Question: See I'm having this problem when i pass an argument from my database to a javascript function i get a number that decrements and also it's a different number from what i expect to show up
the format of what im passing is (####-####)
'''
<?php
include 'connect.php';
session_start();
if(isset($_SESSION['name']) && $_SESSION['name'] != "")
{
?>
<!DOCTYPE html>
<html>
<head>
<link rel="stylesheet" href="css/main.css" />
<script src="js/main.js"></script>
</head>
<body>
<div id="TopContainer">
<div id="user">
<div id="msg">
<a href="logout.php">
<button type="button" style="width:60px;float:right;padding:5px;" class="submit">
Log Out
</button>
</a>
<span style="float:left;">
Hello, <?php echo $_SESSION['name']; ?>
</span>
</div>
</div>
<form action="main.php" method="POST" id="form" name="form">
<div id="box" name="box" style="-webkit-transition:1s;overflow:hidden;">
<label class="boxes"><input type="checkbox" id="All" name="All" onclick="checkAll()" /><span>All</span></label>
<label class="boxes"><input type="checkbox" id="books" name="books" onclick="rmOthers(1)"/><span>Books</span></label>
<label class="boxes"><input type="checkbox" id="journals" name="journals" onclick="rmOthers(2)"/><span>Journals</span></label>
<label class="boxes"><input type="checkbox" id="guidelines" name="guidelines" onclick="rmOthers(3)"/><span>Guidelines</span></label>
<label class="boxes"><input type="checkbox" id="pe" name="pe" onclick="rmOthers(4)"/><span>Patient Education</span></label>
</div>
<button type="button" class="submit" id="hide" style="padding:15px 20px;" onclick="hideBoxes()">+</button><input type="search" name="search" class="inputs" placeholder="Search Articles" value="<?php echo isset($_POST['search']) ? $_POST['search'] : ""; ?>" /><button type="submit" name="submit" class="submit" >Search</button><br />
<div id="sq">
<select id="sqType" style="width:5%;">
<option class="ar">And</option>
<option class="ar">Or</option>
</select>
<input type="search" class="inputs" placeholder="Filter Results" name="filter" style="width:70%;" value='<?php echo (isset($_POST['filter']) ? $_POST['filter'] : ''); ?>' />
<button type='submit' id="fil" name='btn_filter' class="submit" style="-webkit-transform:translateX(-5px) translateY(-3px); width:7%;" >Filter</button>
</div>
</form>
</div>
<br /><br /><br /><br /><br /><br /><br /><br />
<div id="BottomContainer">
<?php
if((isset($_POST['submit'])) || (isset($_POST['btn_filter'])))
{
$search = mysqli_real_escape_string($con,$_POST['search']);
$sql = (strcmp($search, "") == true ? "SELECT * FROM tbl_additionals JOIN tbl_general_info WHERE tbl_general_info.reference_number LIKE '%$search%' OR tbl_general_info.title LIKE '%$search%' OR tbl_general_info.author LIKE '%$search%' OR tbl_additionals.abstract LIKE '%$search%'" : "SELECT * FROM tbl_additionals JOIN tbl_general_info WHERE tbl_general_info.reference_number LIKE '%$search%' OR tbl_general_info.title LIKE '%$search%' OR tbl_general_info.author LIKE '%$search%' OR tbl_additionals.abstract LIKE '%$search%' LIMIT 30");
$query = mysqli_query($con, $sql);
if(mysqli_num_rows($query) != 0)
{
while($run = mysqli_fetch_assoc($query))
{
$reference = (string)$run['reference_number'];
$title = (strlen($run['title']) > 121) ? substr($run['title'], 0, strpos(wordwrap($run['title'], 121), "
")) . '...' : $run['title'];
echo '<div class="SearchResults">';
echo " <span class='top'>";
echo " <a>";
echo " <h3>". strtoupper($title) ."</h3>";
echo " </a>";
echo " <br />";
echo " <h5 class='sub'>";
echo $run['reference_number'];
echo " Authors :<a class='authors'>Dr.Michael Ramsay</a><a class='authors'>Dr.Lars Benitez</a><a class='authors'>Dr.Kevin John Pascual</a><br><br>";
echo " </h5>";
echo " </span>";
echo " <span class='bottom'>";
echo " <span class='bottomLeft'>";
echo ($run['abstract'] != "" ? " <a class='options' onclick='showOverlay(".$reference.")'>Abstract</a><span style='margin:0px 5px;'>|</span>" : "" );
echo " <a target='_blank' href='view.php?filename=NKTI Proceedings vol. 1 no. 1 Feb. 1996' class='options'>";
echo " Full Article";
echo " </a>";
echo " </span>";
echo " <div class='overlay' id='". $run['reference_number'] ."' onclick='hideOverlay(this, event)'> ";
echo " <iframe class='abstract' src='abstract.php?id=".$run['reference_number']."' style='padding:0px;' scrolling='no'>";
echo " </iframe>";
echo " </div>";
echo " <span class='bottomRight'>";
echo " <p class='label'>NKTI Proceedings volume 1, January - April 2015 @ Pg. 1-15</p>";
echo " </span>";
echo " </span>";
echo " <br style='clear:both;'/>";
echo "</div>";
}
}
}
?>
</div>
</body>
</html>
<?php
}
else
{
echo "<script>alert('Please Login To Continue');window.open('index.php','_self');</script>";
}
?>
'''
here's my javascript code
'''
function showOverlay(id)
{
alert(id);
document.getElementById(id).style['display'] = "block";
document.getElementById(id).style['opacity'] = "1";
}
'''
i just made that alert statement just so i can see what the program is passing on javascript here's what happens

i clicked on the first abstract link that showed up as you can see i echoed out that should be passed before the authors then what is passed is on the alert box
i cant seem to find what's wrong here is it my mysql statement or the javascript code or the php code
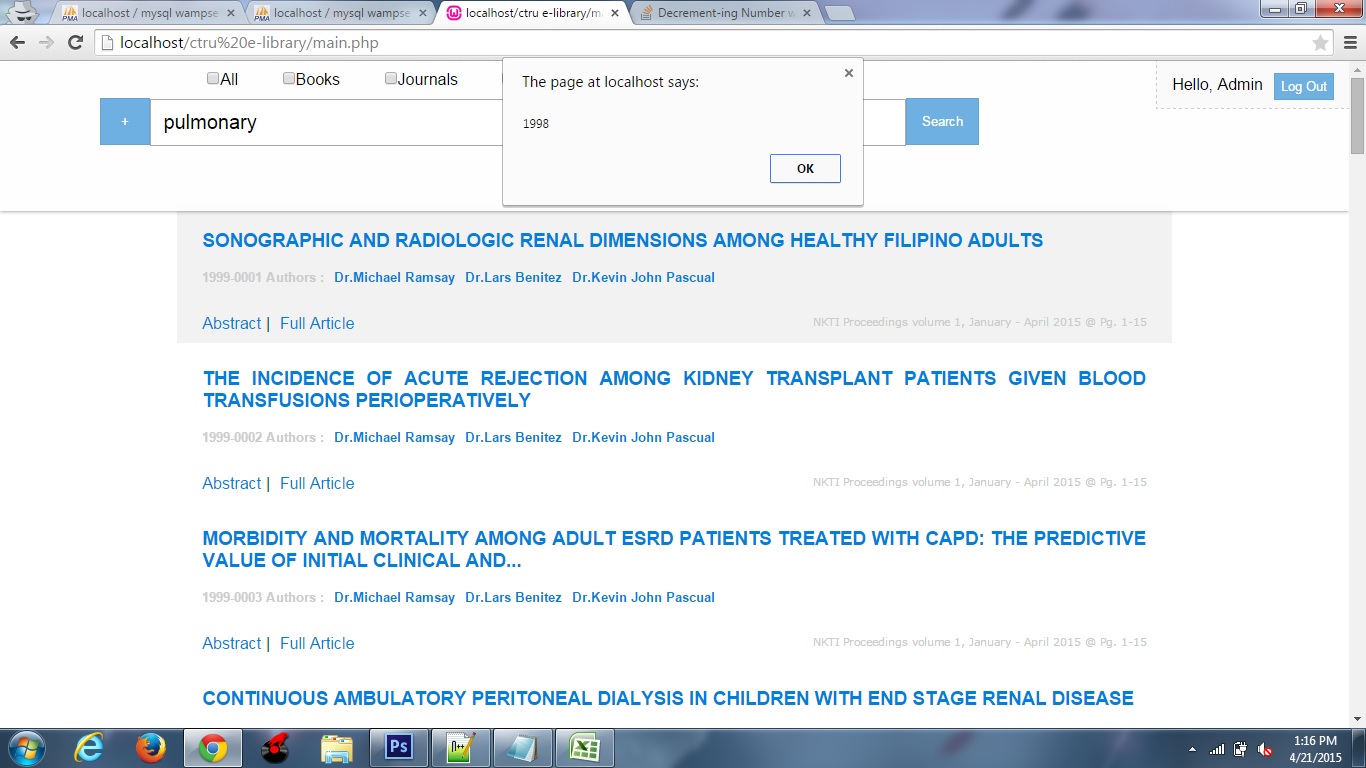
Answer: Add the ID to the Abstract link and change 'showOverlay(".$reference.")' to 'onclick='showOverlay(this.dataset.articlenum)'' See the line in PHP below:
## PHP
'''
echo ($run['abstract'] != "" ? "<a class='options' data-articlenum='" . $reference . "' onclick='showOverlay(this.dataset.articlenum)'>Abstract</a><span style='margin:0px 5px;'>|</span>" : "" );
'''
Fiddle: <URL>